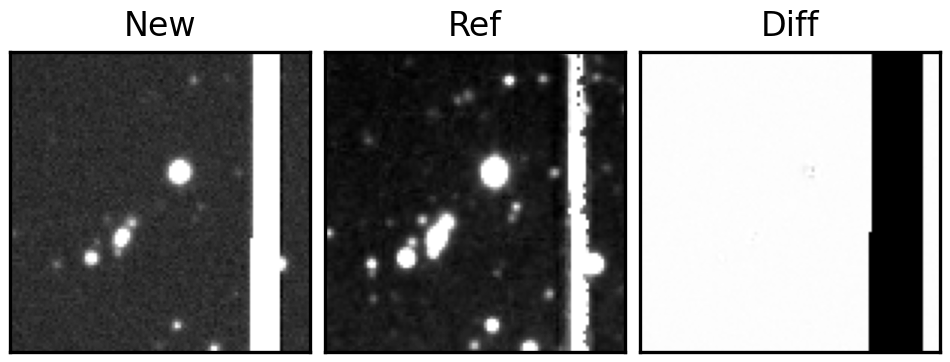
Label: real